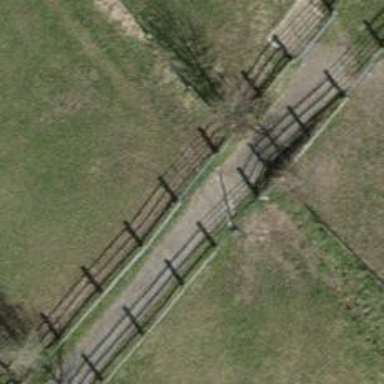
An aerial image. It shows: Gate.